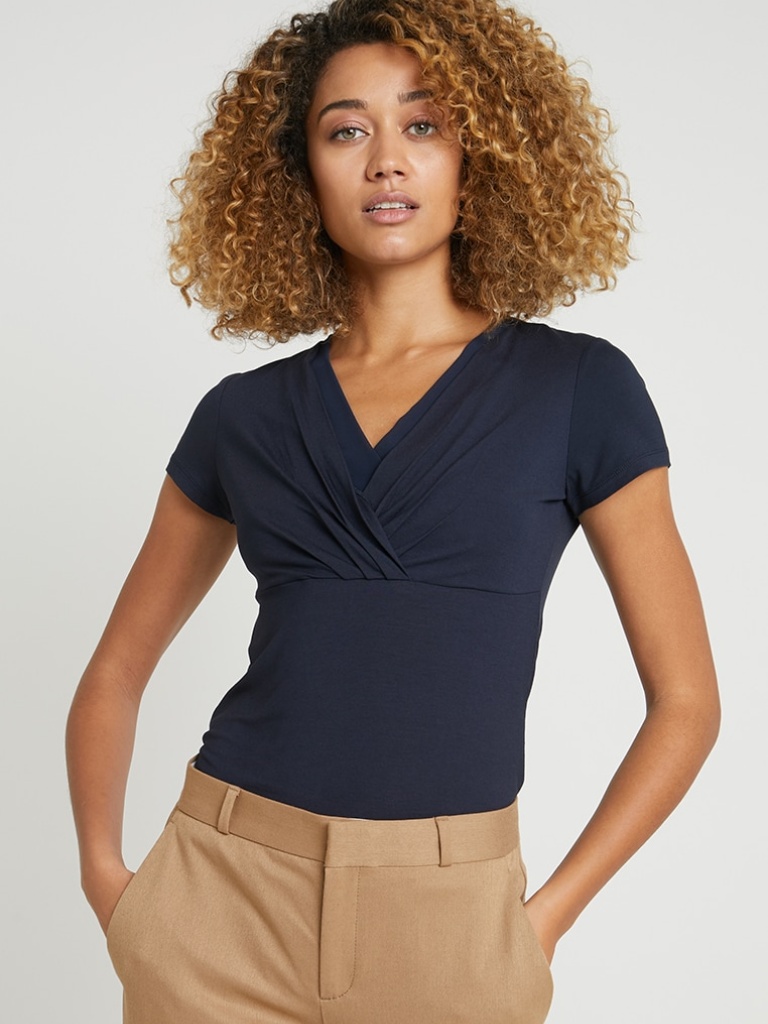
cotton tight short sleeve hip length Fully Tucked in v-neck t-shirt